Here is the wavelet time-frequency representation (scalogram) of a rolling-element bearing's vibration measurement. Determine the bearing's health state. Answer with exactly one of: normal, inner_race, outer_race, ball.
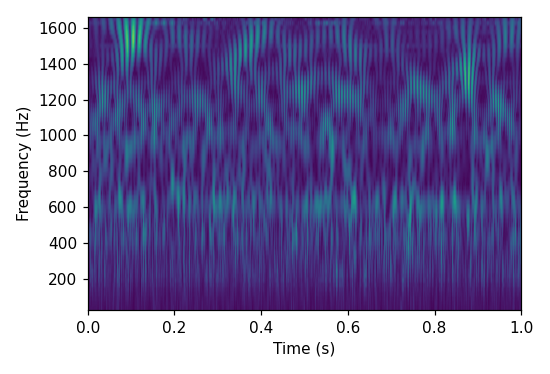
Answer: outer_race